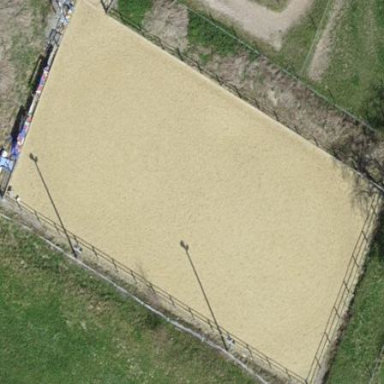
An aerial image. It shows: Equestrian pitch for leisure land sports.